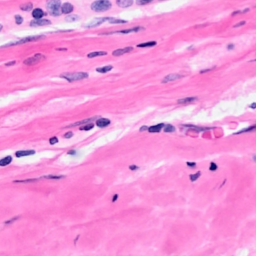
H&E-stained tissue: Breast